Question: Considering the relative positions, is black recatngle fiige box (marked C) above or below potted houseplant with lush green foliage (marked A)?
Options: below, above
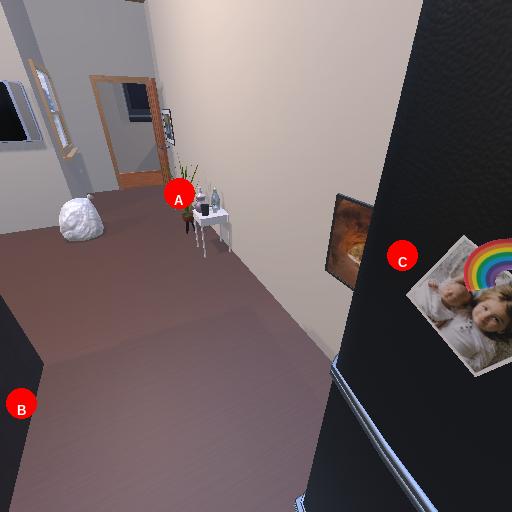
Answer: below